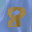
Label: 8